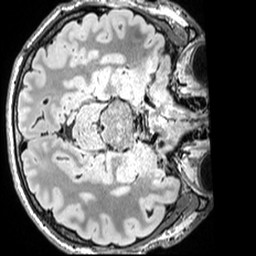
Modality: FLAIR
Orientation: axial
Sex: male